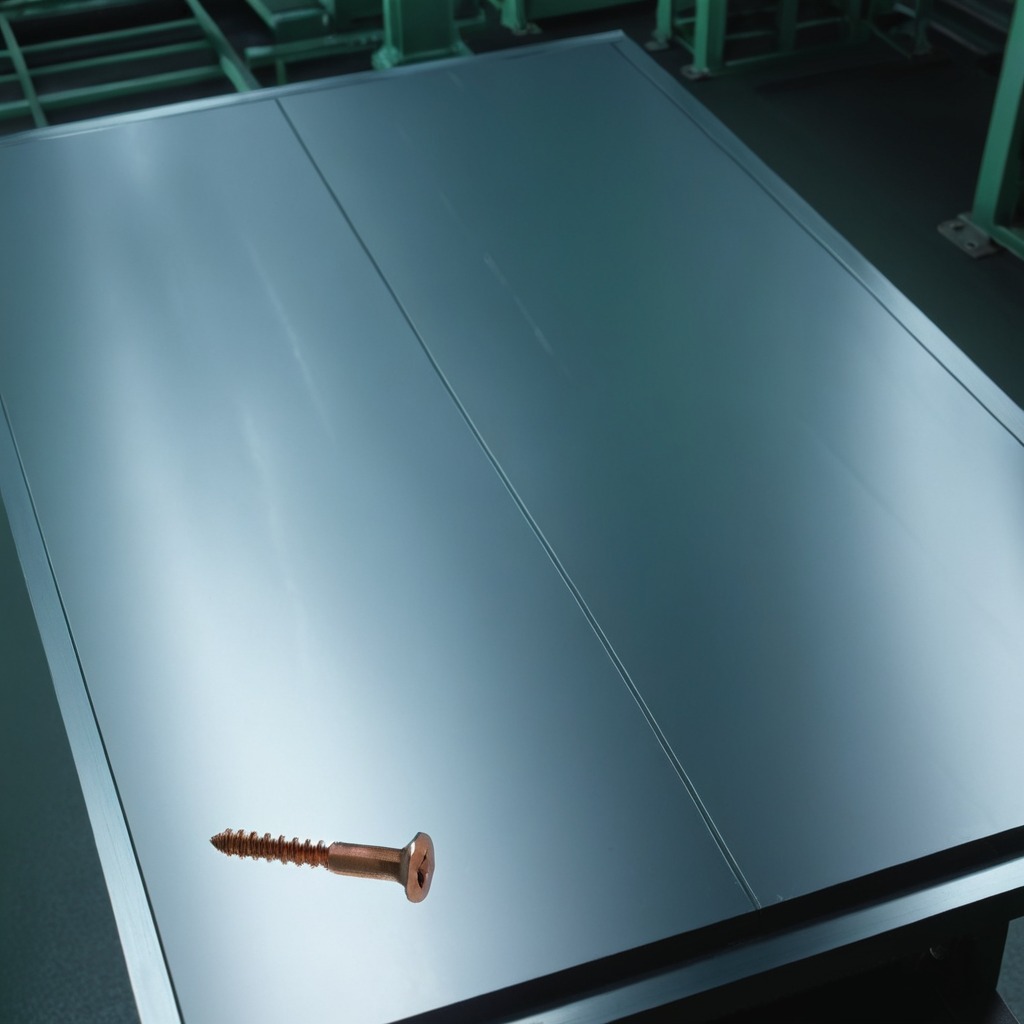
A metal screw is lying on a metal table in a machine shop under fluorescent lights.